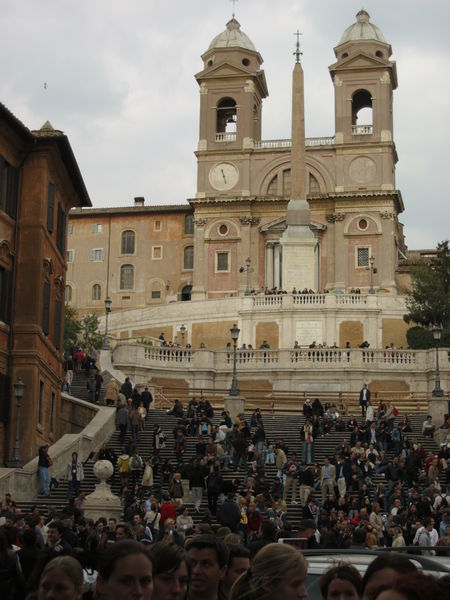
Titel: Rom, Spanische Treppe
Künstler: Francesco de Sanctis
Standort: Rom, Spanische Treppe (EU - I - Latium)
Schlagwörter: baum, himmel, wolken, menschen, ocker, braun, fenster, laterne, straße, säule, säulen, haus, hochformat, blond, stein, kirche, turm, bogen, fassade, italien, passanten, mauer, farbe, auto, kuppel, treppe, treppen, zopf, uhr, aufgang, geländer, stufe, stufen, foto, fotografie, kirch, kreuz, türme, dom, viele, kugel, menschenmenge, rom, halbkreis, glocke, obelisk, etagen, treppenaufgang, turn, touristen, pilger, monolith, doppelkreuz, spanische treppe, itaöien, #säule